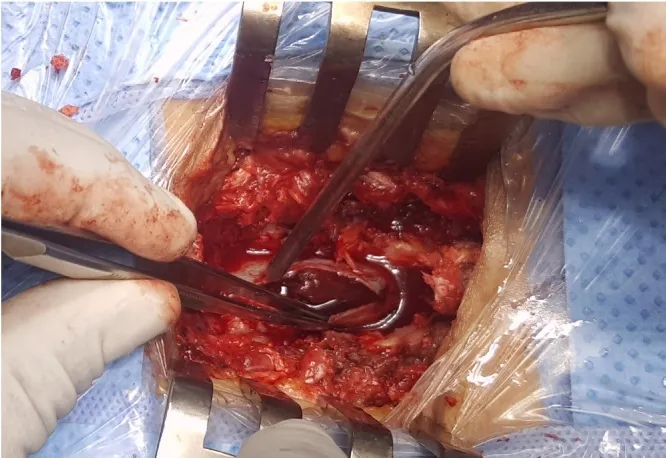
Intraoperative photograph showing the spinal subdural hematoma.
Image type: medical_photograph (other_medical_photograph)